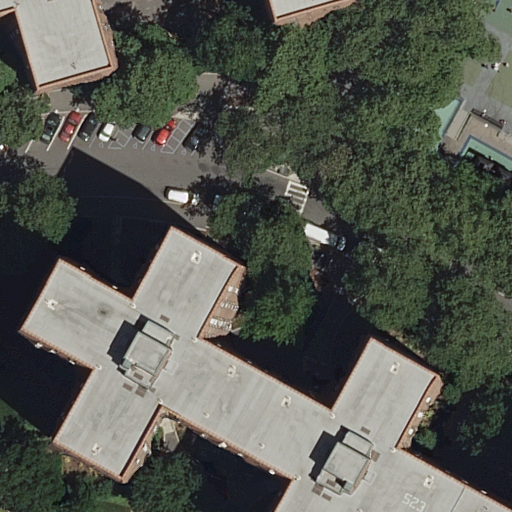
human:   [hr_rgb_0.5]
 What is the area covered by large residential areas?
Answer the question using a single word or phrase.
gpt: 10614m2

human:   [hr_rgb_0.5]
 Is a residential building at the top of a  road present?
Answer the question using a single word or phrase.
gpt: yes

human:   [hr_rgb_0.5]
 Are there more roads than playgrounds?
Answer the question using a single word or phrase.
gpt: yes

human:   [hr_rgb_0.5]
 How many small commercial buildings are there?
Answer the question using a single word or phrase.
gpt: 0

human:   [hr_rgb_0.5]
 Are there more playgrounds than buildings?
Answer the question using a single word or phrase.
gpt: no

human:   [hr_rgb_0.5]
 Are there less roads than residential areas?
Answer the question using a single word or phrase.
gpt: no

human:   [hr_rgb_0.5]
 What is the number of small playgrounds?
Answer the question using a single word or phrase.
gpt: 1

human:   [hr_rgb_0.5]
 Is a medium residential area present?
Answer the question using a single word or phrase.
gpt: no

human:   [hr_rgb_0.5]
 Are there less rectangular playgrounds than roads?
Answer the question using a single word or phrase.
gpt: yes

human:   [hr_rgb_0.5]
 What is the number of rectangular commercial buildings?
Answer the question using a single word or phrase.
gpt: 0

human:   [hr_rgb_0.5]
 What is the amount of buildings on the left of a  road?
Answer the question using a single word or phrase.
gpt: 0

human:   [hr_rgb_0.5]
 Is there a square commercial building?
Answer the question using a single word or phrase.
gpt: no

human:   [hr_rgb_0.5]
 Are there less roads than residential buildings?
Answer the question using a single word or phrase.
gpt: no

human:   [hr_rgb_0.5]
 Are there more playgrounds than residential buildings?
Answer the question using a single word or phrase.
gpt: no

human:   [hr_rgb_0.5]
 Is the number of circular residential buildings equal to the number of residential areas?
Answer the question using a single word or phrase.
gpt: no

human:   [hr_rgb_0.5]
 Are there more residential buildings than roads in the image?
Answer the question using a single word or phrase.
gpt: no

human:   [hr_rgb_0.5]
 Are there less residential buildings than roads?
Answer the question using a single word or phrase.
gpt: yes

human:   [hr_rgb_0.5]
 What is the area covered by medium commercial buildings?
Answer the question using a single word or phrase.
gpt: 0m2

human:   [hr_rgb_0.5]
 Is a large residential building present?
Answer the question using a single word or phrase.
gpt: yes

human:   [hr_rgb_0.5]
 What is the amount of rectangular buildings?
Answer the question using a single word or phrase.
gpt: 0

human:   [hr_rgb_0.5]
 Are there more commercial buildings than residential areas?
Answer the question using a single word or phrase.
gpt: no

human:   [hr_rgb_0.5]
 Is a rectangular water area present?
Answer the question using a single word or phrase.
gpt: no

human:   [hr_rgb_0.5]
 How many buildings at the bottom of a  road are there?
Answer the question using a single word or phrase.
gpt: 1

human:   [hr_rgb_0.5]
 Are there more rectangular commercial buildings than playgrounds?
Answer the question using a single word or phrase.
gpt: no

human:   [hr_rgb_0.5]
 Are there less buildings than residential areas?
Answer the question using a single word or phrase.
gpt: no

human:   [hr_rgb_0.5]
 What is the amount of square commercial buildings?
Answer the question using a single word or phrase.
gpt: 0

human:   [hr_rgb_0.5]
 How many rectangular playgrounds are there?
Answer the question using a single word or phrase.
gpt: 1

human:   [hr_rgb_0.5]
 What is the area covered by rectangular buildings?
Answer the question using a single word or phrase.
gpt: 0m2

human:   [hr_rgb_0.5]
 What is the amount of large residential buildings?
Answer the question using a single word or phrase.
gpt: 1

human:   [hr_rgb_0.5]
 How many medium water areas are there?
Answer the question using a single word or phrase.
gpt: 0

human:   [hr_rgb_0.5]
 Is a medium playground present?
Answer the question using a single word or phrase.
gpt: no

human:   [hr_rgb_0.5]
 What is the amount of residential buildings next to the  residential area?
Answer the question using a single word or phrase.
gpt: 2

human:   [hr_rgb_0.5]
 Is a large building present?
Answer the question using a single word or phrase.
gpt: yes

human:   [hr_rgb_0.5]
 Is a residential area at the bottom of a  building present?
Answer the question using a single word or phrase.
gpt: no

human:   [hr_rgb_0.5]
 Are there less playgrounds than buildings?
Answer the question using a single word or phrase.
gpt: yes

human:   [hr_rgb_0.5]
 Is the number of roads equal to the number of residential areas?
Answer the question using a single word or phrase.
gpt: no